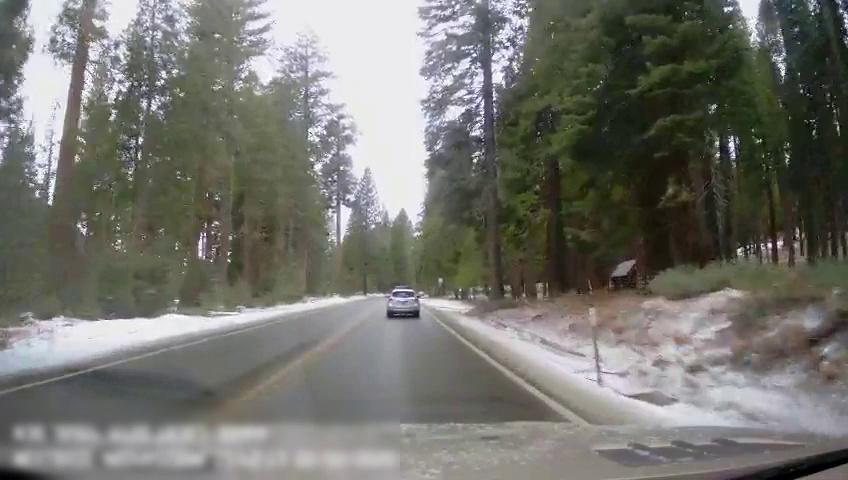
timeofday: Day
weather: Cloudy
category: Drivable Space
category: Vehicles | Car
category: Lanes | Current Lane
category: Lanes | Current Lane
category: Lanes | Opposite Lane
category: Lanes | Opposite Lane